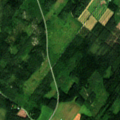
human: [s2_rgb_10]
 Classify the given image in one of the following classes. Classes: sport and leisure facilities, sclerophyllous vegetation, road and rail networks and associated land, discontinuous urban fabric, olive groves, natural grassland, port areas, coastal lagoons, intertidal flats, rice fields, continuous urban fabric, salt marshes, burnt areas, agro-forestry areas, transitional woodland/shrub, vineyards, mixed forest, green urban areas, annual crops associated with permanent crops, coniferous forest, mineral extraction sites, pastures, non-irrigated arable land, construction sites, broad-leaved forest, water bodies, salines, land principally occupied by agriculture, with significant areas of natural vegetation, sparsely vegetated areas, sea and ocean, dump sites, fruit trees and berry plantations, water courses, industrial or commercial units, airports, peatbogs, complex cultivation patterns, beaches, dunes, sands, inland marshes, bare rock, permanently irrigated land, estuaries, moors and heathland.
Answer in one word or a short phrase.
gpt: non-irrigated arable land, coniferous forest, mixed forest, transitional woodland/shrub